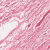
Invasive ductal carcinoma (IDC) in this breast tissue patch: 0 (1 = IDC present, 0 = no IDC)